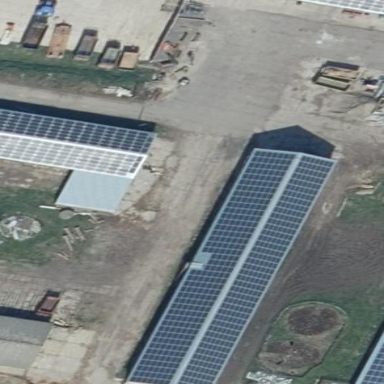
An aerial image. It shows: Building featuring small installation solar photovoltaic panel for electricity generation.